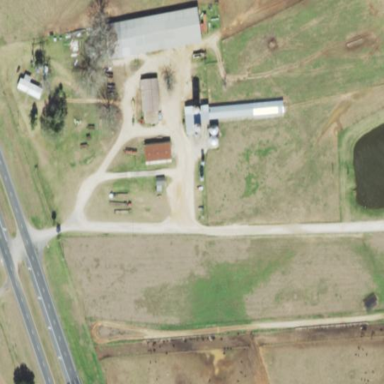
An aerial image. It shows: Dairy farmyard.